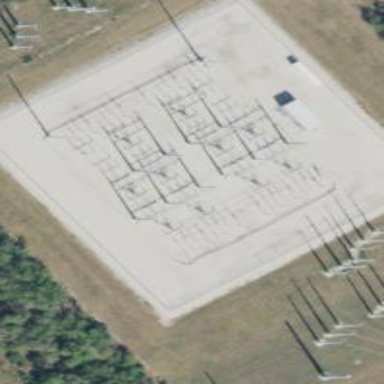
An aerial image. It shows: Switch for power supply.